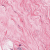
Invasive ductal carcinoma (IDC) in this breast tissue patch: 0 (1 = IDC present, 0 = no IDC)